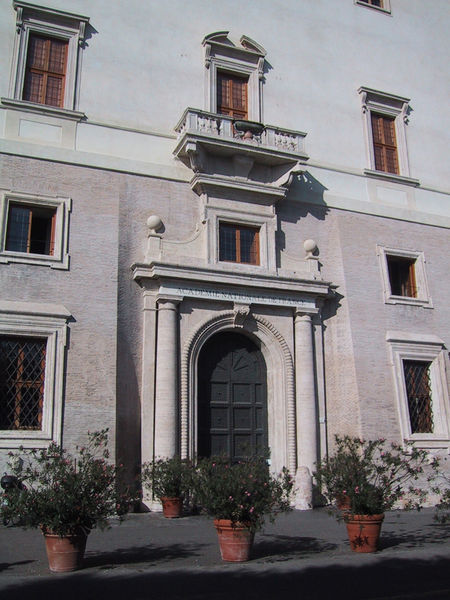
Titel: Villa Medici in Rom
Künstler: Annibale Lippi
Standort: Rom, Villa Medici (EU - I - Latium)
Schlagwörter: schatten, weiß, blumen, fenster, frankreich, glas, strasse, säulen, tür, haus, architektur, busch, gitter, pflanzen, balkon, blumentopf, fassade, italien, giebel, platz, pilaster, gardinen, detail, tor, foto, fotografie, blumentöpfe, eingang, gesims, tpr, halbsäulen, academie, terrakota, france, däulen, academie nationale de france